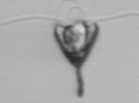
Label: Pyramimonas_longicauda